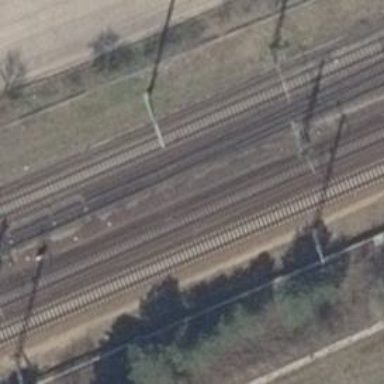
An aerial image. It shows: Railway track with contact line for electrification.